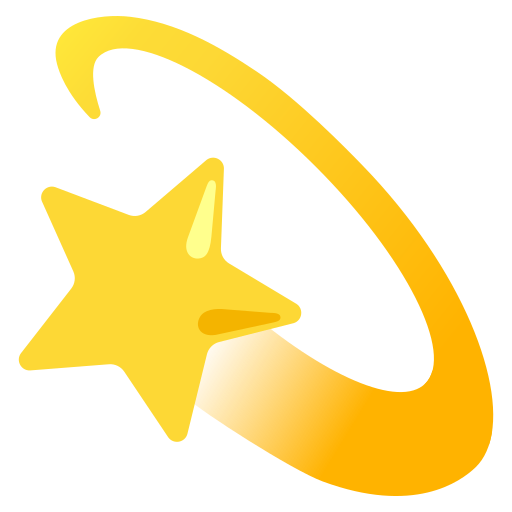
Emoji: 💫